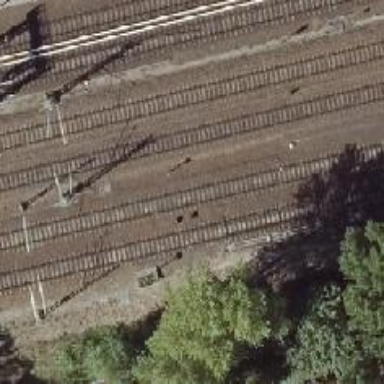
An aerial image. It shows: Railway signal.